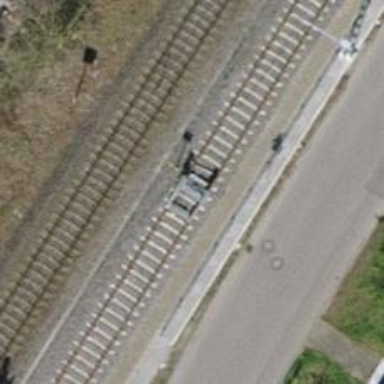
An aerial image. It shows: Railway buffer stop.